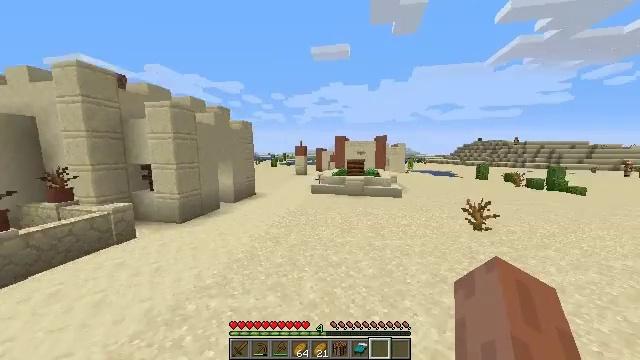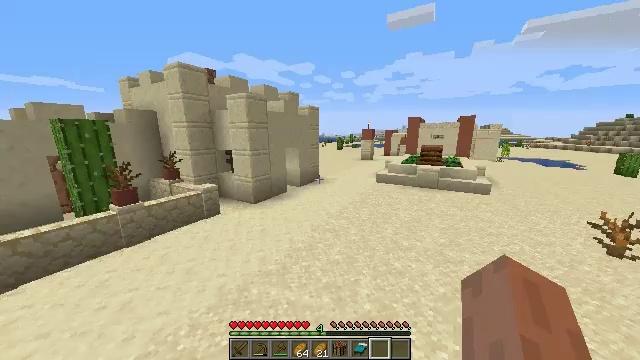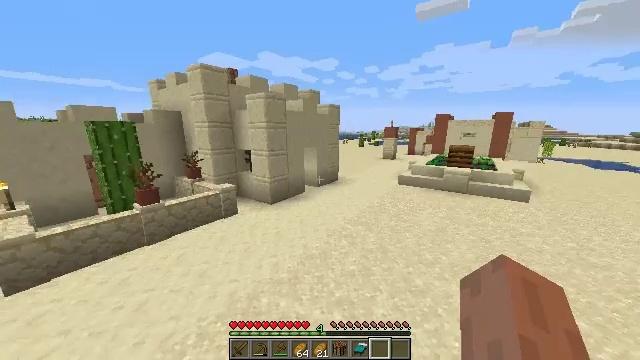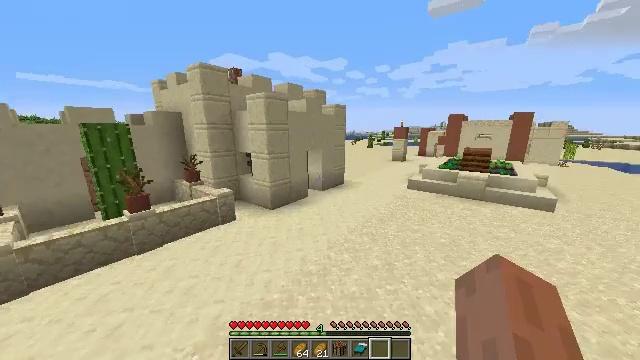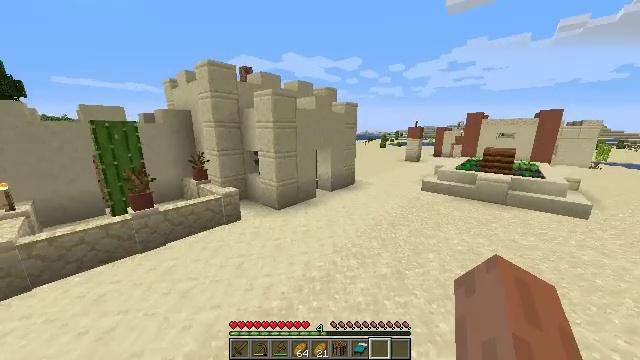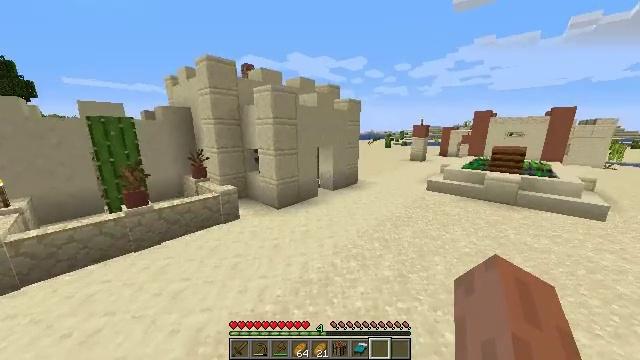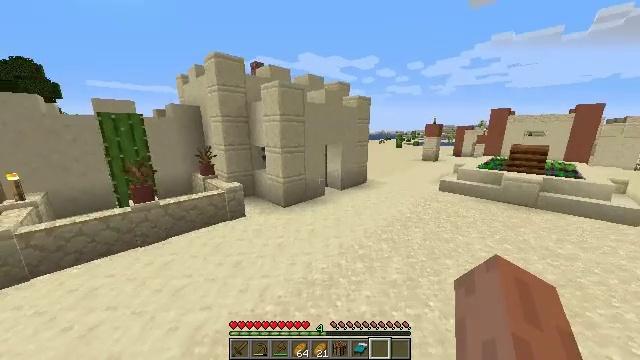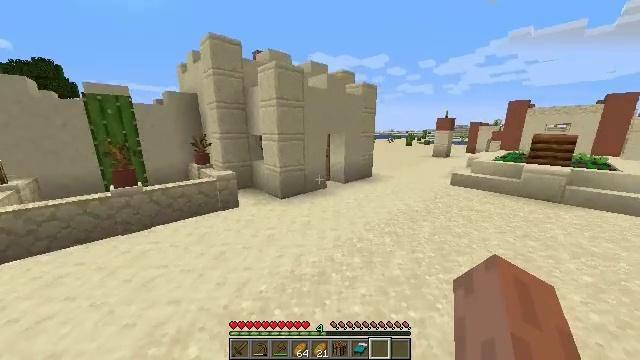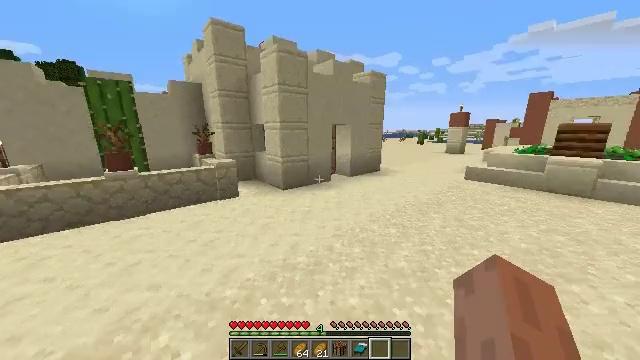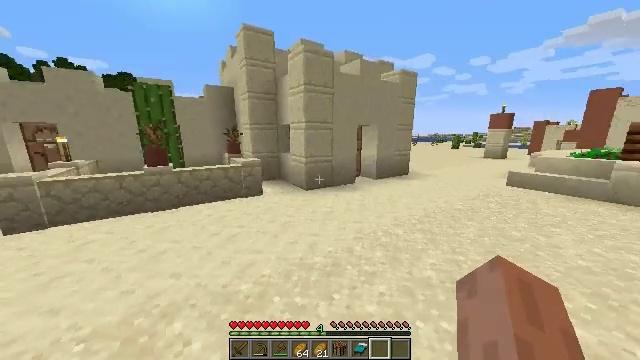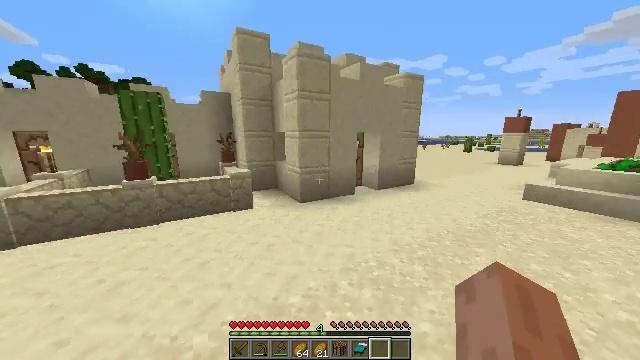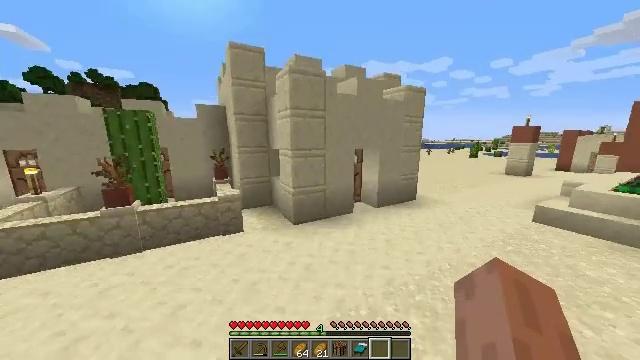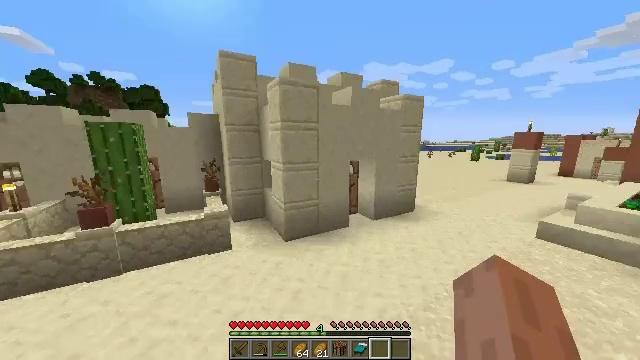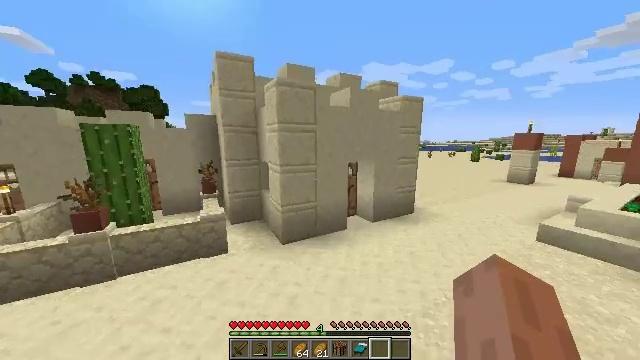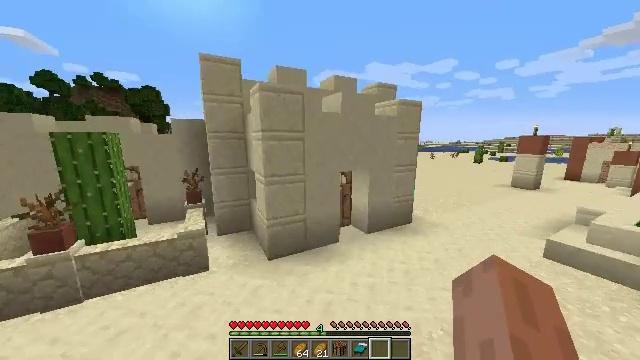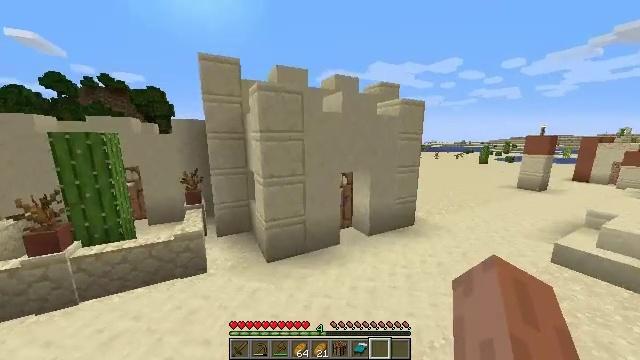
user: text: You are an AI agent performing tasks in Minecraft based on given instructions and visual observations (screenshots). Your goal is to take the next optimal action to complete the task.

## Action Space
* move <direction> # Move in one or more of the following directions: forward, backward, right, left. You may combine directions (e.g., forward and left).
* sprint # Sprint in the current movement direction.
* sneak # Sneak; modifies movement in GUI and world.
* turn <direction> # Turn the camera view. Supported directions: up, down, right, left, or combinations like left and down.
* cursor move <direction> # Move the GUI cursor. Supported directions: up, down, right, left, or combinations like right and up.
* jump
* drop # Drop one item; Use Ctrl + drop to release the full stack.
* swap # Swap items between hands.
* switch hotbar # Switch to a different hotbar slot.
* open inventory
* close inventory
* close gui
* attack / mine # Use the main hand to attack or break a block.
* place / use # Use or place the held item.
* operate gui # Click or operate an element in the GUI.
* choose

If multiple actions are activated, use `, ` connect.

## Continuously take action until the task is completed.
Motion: motion action
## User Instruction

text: Mine the blast furnace.
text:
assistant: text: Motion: move forward, turn left and down, jump
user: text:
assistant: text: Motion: move forward, turn left, jump
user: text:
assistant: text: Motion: move forward, turn left, jump
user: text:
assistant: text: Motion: move forward and move right, turn left, jump
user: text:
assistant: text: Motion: move forward and move right, turn left, jump
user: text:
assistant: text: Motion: move forward and move right, turn left, jump
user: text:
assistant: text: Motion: move forward and move right, turn left, jump
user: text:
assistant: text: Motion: move forward and move right, turn left, jump
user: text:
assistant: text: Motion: move forward and move right, turn left and up, jump
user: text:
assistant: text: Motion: move forward and move right, turn left, jump
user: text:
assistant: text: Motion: move forward and move right, turn left, jump
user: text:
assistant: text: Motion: move forward and move right, jump
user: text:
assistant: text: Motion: move forward and move right, jump
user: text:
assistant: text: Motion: move forward and move right, jump
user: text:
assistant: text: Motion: move forward and move right, jump
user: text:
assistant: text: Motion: move forward and move right, turn left, jump
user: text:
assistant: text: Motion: move forward and move right, turn left
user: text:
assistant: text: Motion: move forward and move right, turn left
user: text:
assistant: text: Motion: move forward and move right, turn left
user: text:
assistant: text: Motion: move forward, turn left
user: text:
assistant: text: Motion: move forward, turn left
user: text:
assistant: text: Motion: move forward, turn left, use / place
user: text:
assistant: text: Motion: move forward, use / place
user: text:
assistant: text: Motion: move forward, use / place
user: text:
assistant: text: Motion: move forward
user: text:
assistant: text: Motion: move forward and move right
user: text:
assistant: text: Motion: move forward and move right
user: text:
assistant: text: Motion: move forward and move right, use / place
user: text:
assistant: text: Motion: move forward and move right, turn left, use / place
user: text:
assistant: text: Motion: move forward and move right, use / place